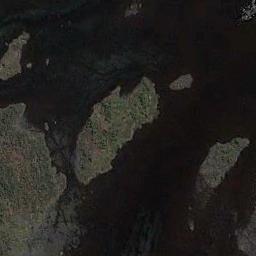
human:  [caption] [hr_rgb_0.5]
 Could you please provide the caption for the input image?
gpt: Many waters of different sizes are surrounded by wetlands .

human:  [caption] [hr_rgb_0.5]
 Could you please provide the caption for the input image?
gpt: There are small creeks in the middle of this wetland .

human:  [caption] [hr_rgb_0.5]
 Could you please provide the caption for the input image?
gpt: There are a few brown bare lands in the river in a wetland with sparse green plants on the bare lands .

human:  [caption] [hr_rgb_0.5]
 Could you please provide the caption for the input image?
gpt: The wetland consists of bare land and water .

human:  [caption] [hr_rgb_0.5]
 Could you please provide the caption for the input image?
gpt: There are some islands on the wetland .